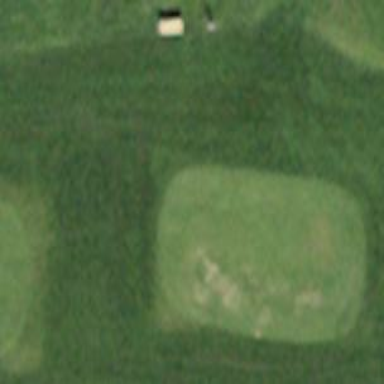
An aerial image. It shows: Golf tee.